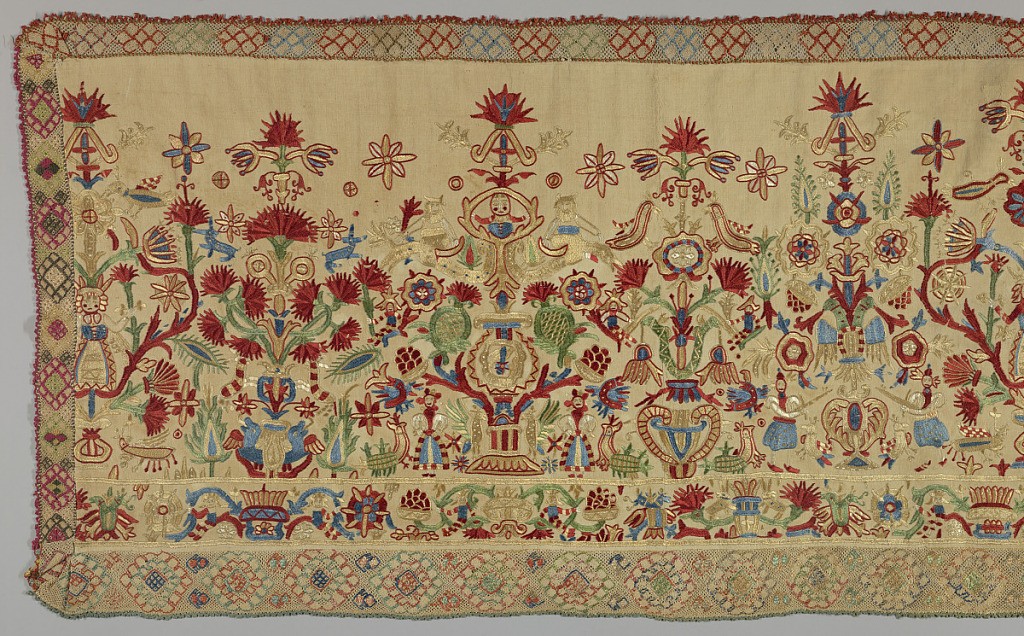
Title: Border
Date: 18th century
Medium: silk embroidery on linen foundation Technique: satin, stem and chain stitch embroidery on plain weave foundation
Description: Skirt border of natural-colored linen, embroidered in blue, green, yellow, red, cream and white silks.  Design of stylized flowers in pots, mermaids, and birds. Needle lace edge.